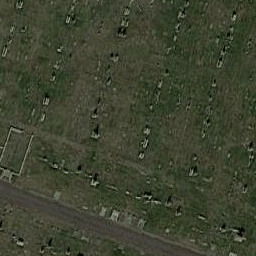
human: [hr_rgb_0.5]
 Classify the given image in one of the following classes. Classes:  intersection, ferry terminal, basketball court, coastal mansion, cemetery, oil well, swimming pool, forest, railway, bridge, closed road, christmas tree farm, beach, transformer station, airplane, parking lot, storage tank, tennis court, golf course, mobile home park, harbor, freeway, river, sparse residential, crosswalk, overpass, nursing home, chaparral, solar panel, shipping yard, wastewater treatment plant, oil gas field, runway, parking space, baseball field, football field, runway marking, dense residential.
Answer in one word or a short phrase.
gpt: cemetery